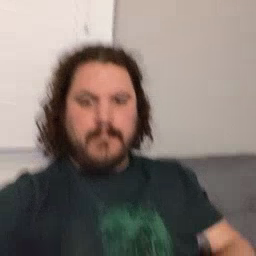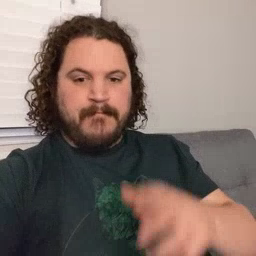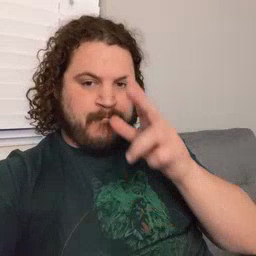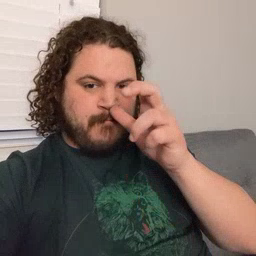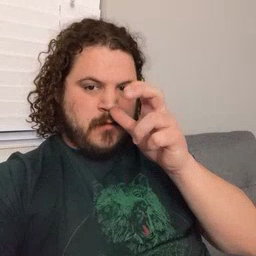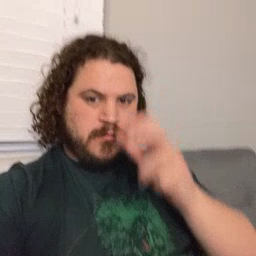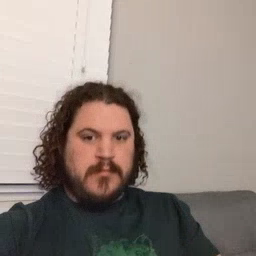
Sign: bug